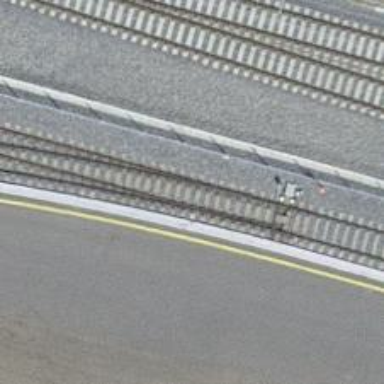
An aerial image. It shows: Single-track spur railway line.